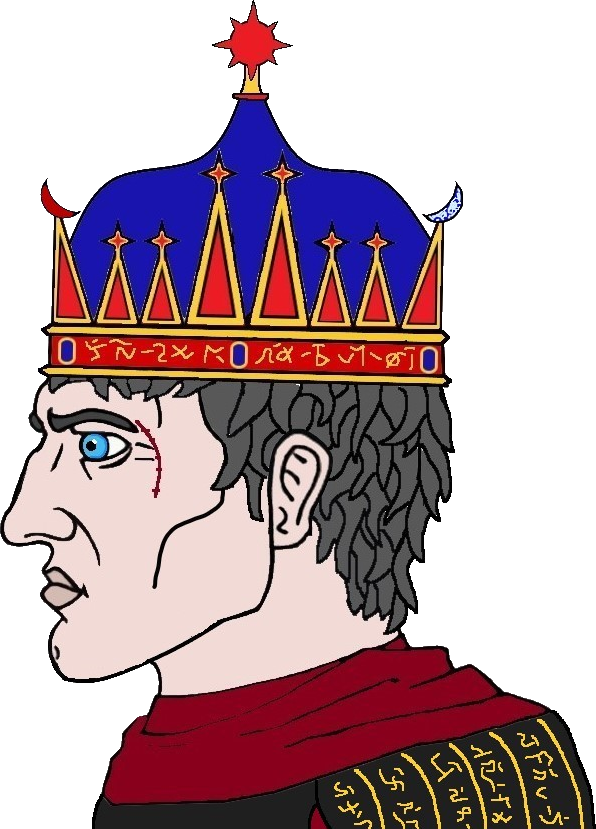
Label: 4_Yes_Chad